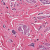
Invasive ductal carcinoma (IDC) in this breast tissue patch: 0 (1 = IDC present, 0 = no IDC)